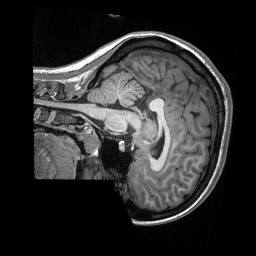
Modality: T1w
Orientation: sagittal
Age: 19
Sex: female
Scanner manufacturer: siemens
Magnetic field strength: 3 T
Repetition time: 2.3 s
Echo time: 0.00308 s